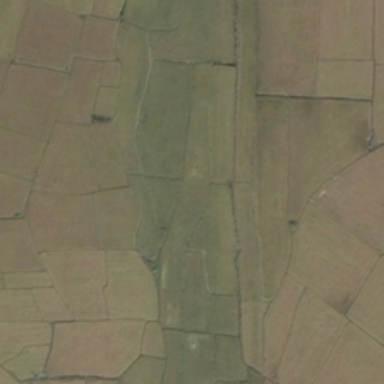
Many pieces of yellow green farmlands are together .